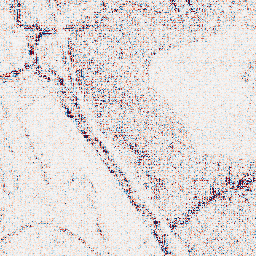
Category: wavelet
Decomposition family: wavelet_biorthogonal
Decomposition parameters: wavelet: bior4.4
level: 1
Upsampling method: area
Upsampling parameters: scale: 4
Upsampling scale: 4